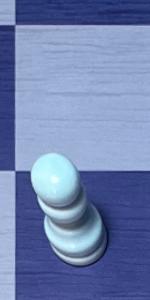
Label: Pawn_White